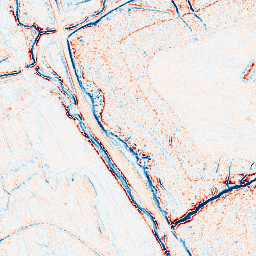
Category: edge_preserving
Decomposition family: anisotropic_diffusion
Decomposition parameters: iterations: 10
kappa: 30
gamma: 0.1
Upsampling method: cubic_catmull_rom
Upsampling parameters: scale: 2
Upsampling scale: 2